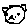
Label: cat